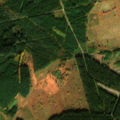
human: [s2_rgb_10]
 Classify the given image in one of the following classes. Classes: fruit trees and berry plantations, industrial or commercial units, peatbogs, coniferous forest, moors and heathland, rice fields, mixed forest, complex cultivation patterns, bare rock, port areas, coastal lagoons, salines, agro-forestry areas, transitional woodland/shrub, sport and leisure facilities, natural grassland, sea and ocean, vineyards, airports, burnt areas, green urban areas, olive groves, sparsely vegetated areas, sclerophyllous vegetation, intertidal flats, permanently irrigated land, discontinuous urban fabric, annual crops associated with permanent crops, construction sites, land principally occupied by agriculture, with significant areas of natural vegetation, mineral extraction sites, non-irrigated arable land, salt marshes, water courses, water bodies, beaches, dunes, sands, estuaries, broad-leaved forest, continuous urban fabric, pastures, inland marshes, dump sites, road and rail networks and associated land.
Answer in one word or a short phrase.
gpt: coniferous forest, mixed forest, peatbogs